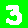
Digit: 3